Field crop: tomato
Growth stage: 1
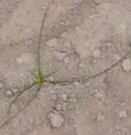
Species: cyperus